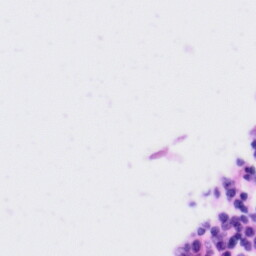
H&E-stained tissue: Tonsil